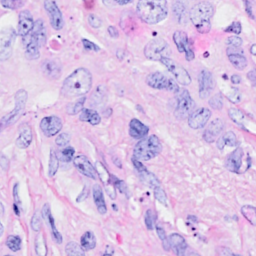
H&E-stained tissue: Breast